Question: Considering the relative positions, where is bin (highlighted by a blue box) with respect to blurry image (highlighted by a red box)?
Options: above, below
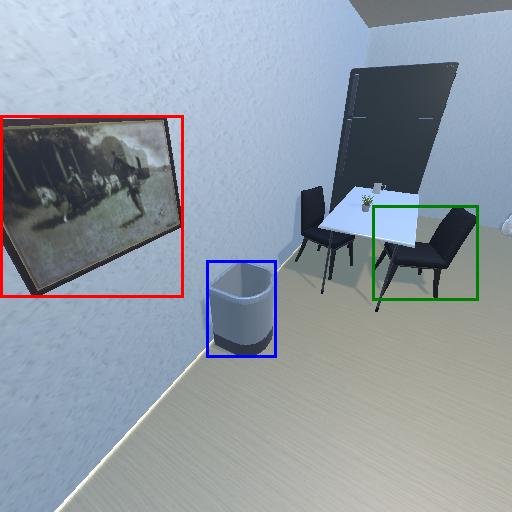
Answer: above